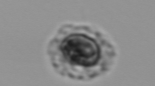
Label: Emiliania_huxleyi